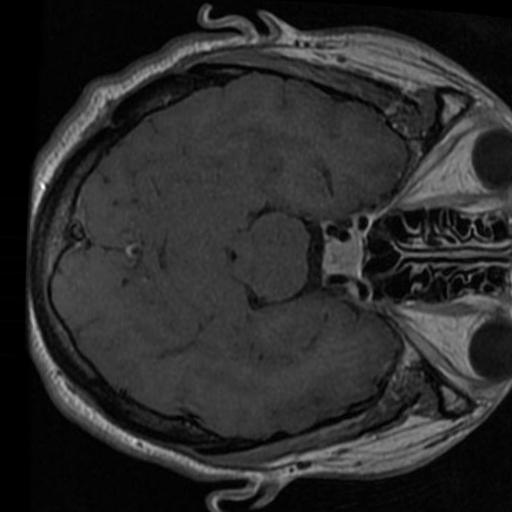
Label: brain_tumor